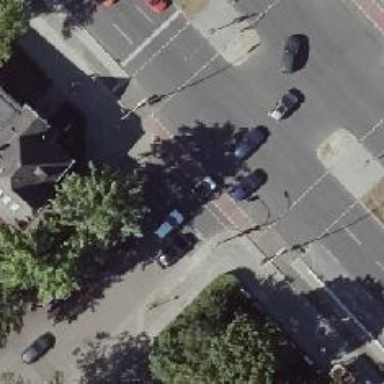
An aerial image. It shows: Road crossing with traffic signals.